Field crop: maize
Growth stage: 2
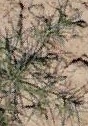
Species: salsola